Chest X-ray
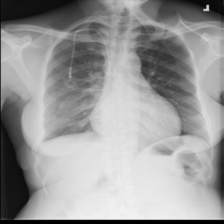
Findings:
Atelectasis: negative
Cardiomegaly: positive
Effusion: positive
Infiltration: negative
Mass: negative
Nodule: negative
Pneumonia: negative
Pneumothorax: negative
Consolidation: negative
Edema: negative
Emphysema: negative
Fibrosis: negative
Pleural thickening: negative
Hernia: negative